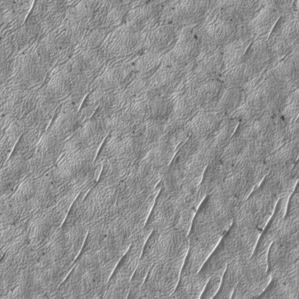
Label: frost